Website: lowes
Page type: cart
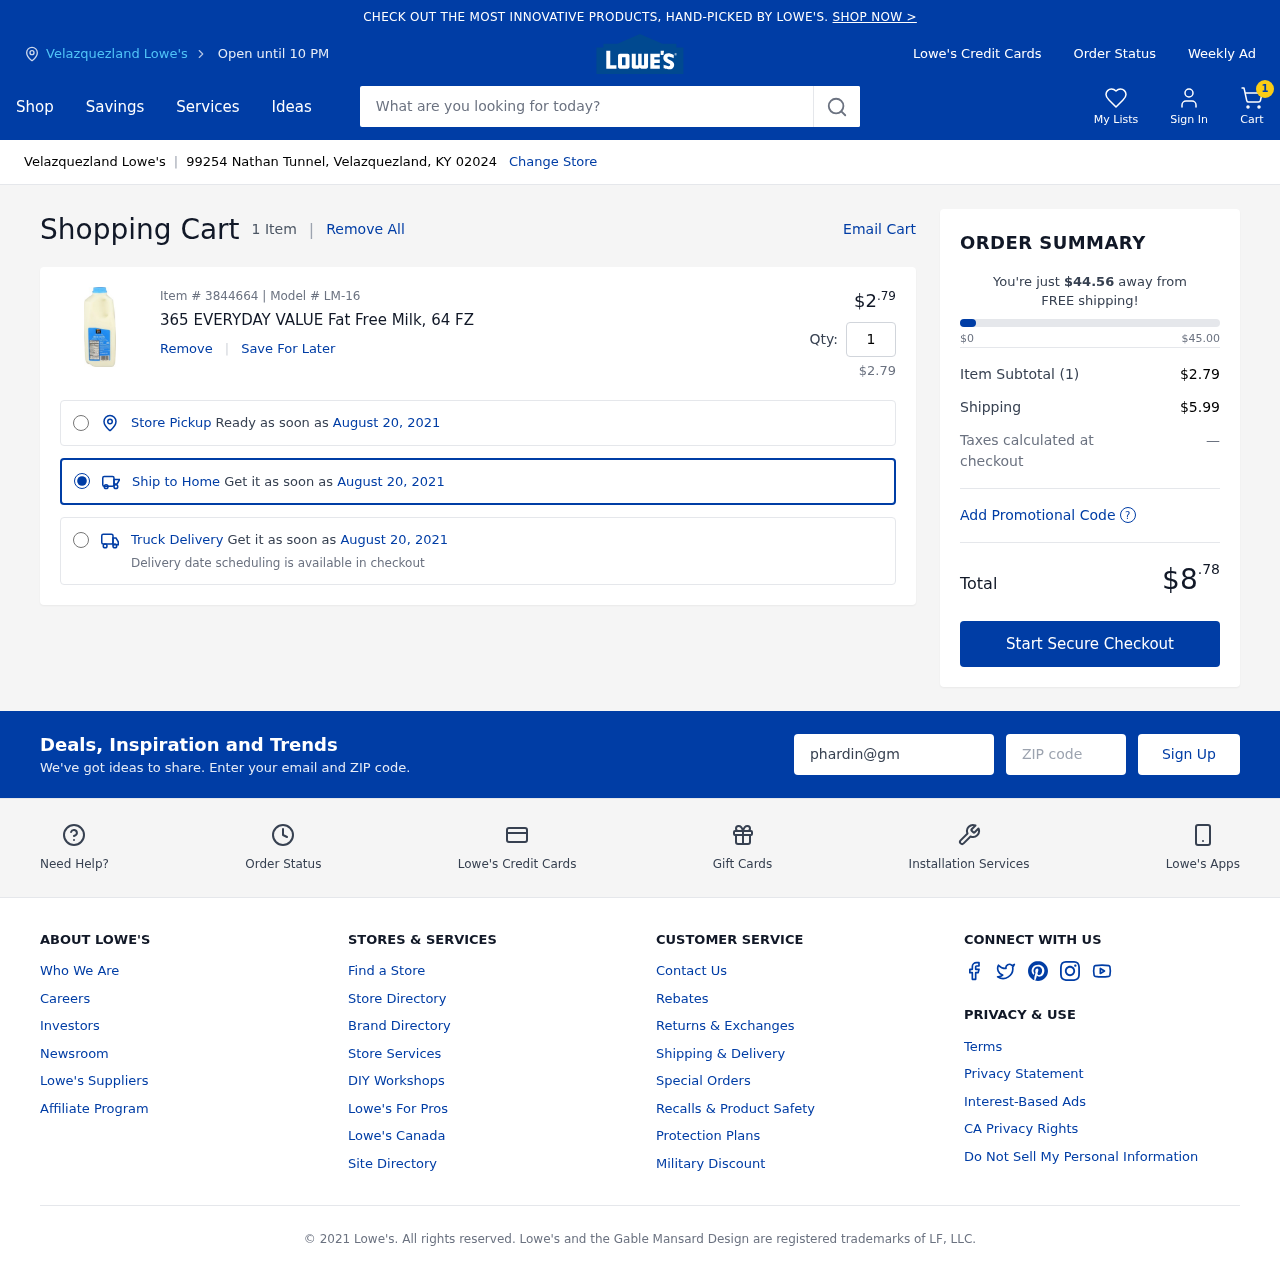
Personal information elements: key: PII_CITY
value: Velazquezland Lowe's
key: PII_EMAIL
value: phardin@gmail.com
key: PII_POSTCODE
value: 02024
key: PII_STREET
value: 99254 Nathan Tunnel
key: PII_CITY_STATE_ZIP
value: Velazquezland, KY 02024
Product elements: key: PRODUCT1_NAME
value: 365 EVERYDAY VALUE Fat Free Milk, 64 FZ
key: PRODUCT1_PRICE
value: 2.79
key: PRODUCT1_QUANTITY
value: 1
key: PRODUCT1_SUBTOTAL
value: $2.79
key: PRODUCT_ITEM_NUMBER
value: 3844664
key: PRODUCT_MODEL_NUMBER
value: LM-16
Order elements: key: ORDER_NUM_ITEMS
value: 1
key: ORDER_NUM_ITEMS
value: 1 Item
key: ORDER_DELIVERY_DATE
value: August 20, 2021
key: ORDER_SUBTOTAL
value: $2.79
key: ORDER_SHIPPING_COST
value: $5.99
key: ORDER_TOTAL
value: $8.78
Search elements: key: HEADER_SEARCH
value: What are you looking for today?